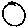
Label: circle